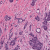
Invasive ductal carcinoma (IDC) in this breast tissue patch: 1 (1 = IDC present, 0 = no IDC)